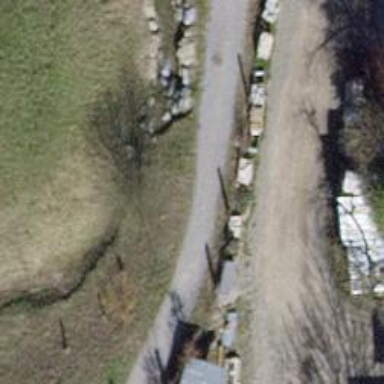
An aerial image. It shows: Path with fine gravel surface.